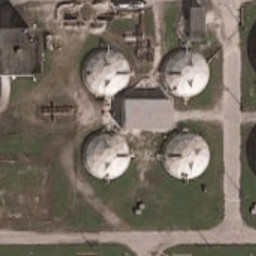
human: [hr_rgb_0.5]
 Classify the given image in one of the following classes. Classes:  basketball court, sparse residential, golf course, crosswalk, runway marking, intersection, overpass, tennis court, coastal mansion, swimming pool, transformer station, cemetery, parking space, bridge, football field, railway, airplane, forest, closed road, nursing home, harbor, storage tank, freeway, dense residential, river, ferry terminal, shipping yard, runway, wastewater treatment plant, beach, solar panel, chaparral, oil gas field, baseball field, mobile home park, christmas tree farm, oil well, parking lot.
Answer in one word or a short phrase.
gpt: storage tank